Field crop: tomato
Growth stage: 1
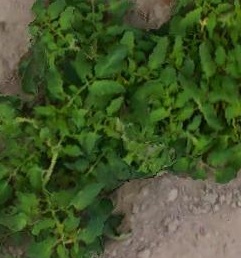
Species: tomato